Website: bh-photo
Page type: gifting
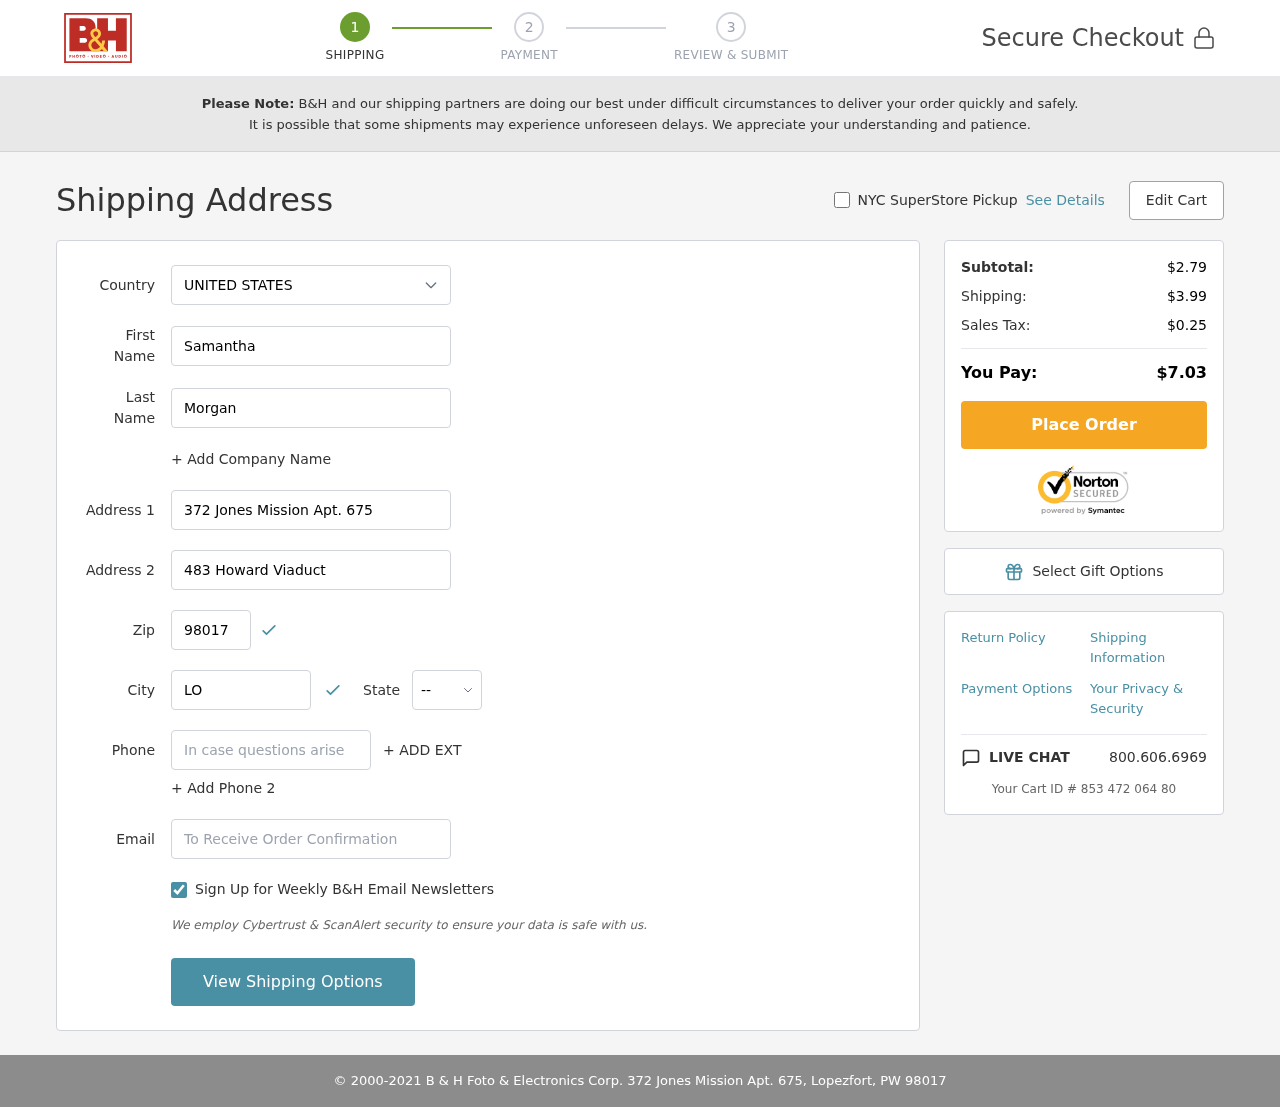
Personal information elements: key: PII_CITY
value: Lopezfort
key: PII_COUNTRY
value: United States
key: PII_EMAIL
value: smorgan@gmail.com
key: PII_FIRSTNAME
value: Samantha
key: PII_LASTNAME
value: Morgan
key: PII_PHONE
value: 9385475022
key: PII_POSTCODE
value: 98017
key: PII_STATE_ABBR
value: PW
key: PII_STREET
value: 372 Jones Mission Apt. 675
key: PII_STREET2
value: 483 Howard Viaduct
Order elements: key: ORDER_SUBTOTAL
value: $2.79
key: ORDER_SHIPPING_COST
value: $3.99
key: ORDER_TAX
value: $0.25
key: ORDER_TOTAL
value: $7.03
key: ORDER_ID
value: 853 472 064 80